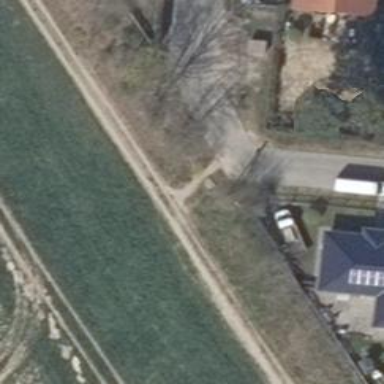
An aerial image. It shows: Residential road with concrete surface.